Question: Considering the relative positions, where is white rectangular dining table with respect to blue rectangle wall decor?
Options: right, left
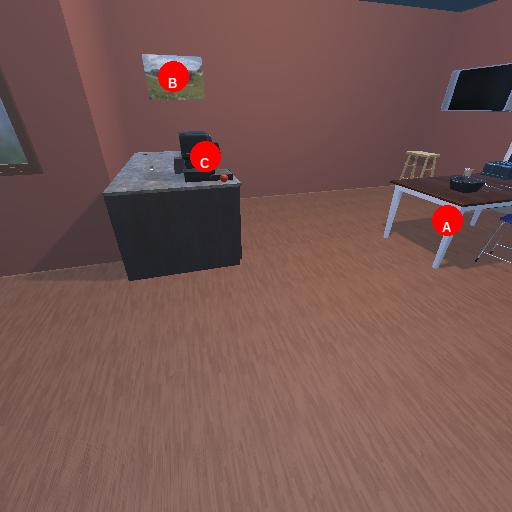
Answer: right